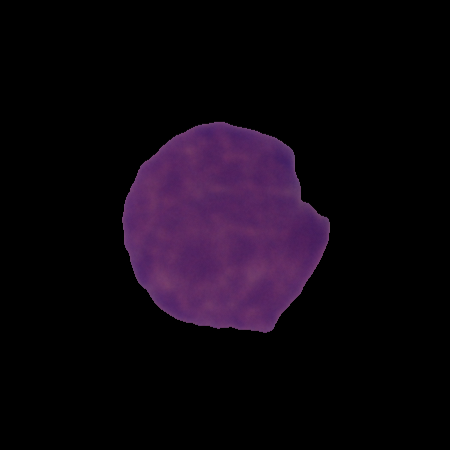
Label: cancer